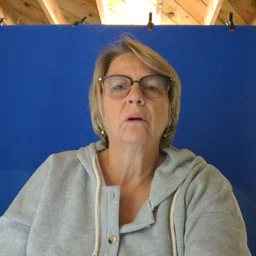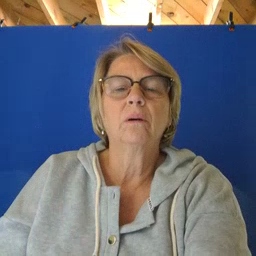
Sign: radio